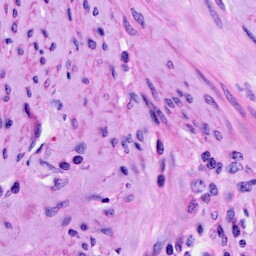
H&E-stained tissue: Cervix